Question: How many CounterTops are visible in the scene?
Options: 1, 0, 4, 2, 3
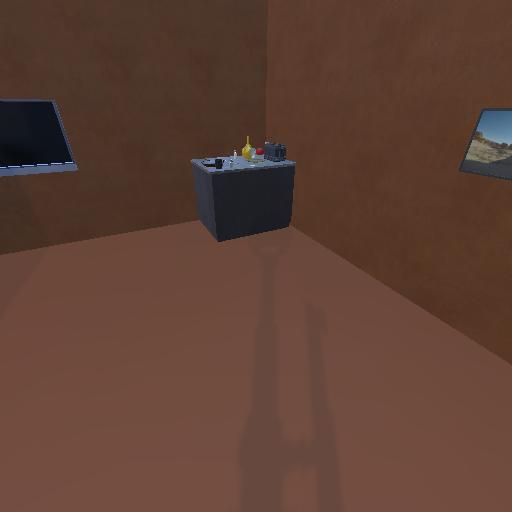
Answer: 1